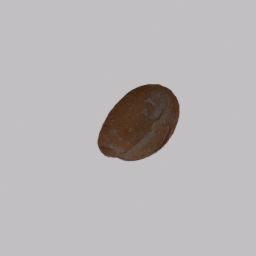
Label: nature